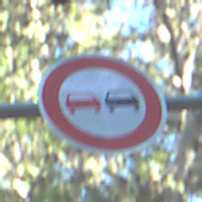
Verkehrszeichen: Ueberholverbot
Umgebung: Outdoor, Nature
Tageszeit: MorningAfternoon
Wetter: Clear
Licht: Natural
Jahreszeit: NotSpecified
Kontrast: LowContrast